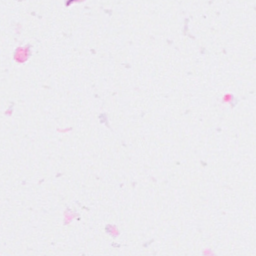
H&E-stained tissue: Breast